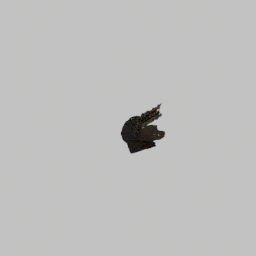
Label: architecture